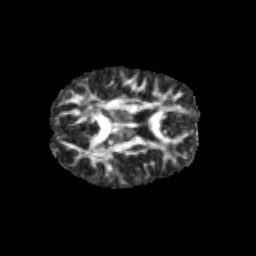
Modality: FA
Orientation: axial
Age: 11
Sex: female
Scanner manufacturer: siemens
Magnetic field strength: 3 T
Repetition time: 3.8 s
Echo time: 0.07 s